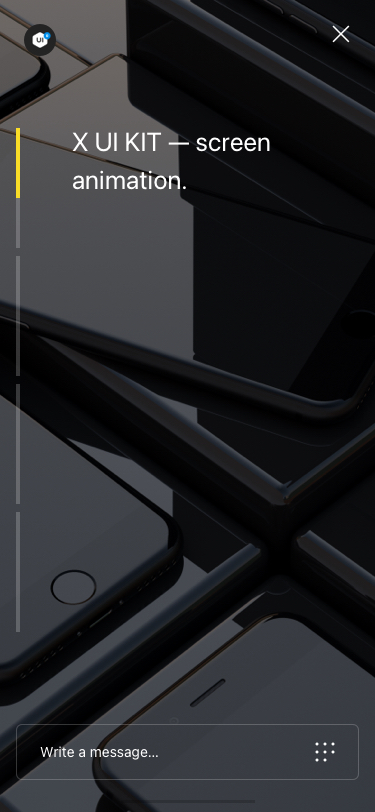
Text in this UI design:
X UI KIT — screen animation.
Write a message…